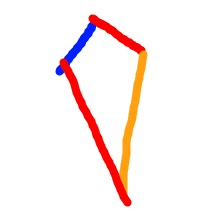
Shape: kite